Question: I currently have this interface whereby I am putting a MapView and a UIView on top of each other. The UIView is where I put my chart overlay (eg: Heart Rate).
This is fine when the device is in portrait mode. However, I would like to explore a different layout when in landscape mode whereby the UIView(HR Chart) and the MapView is side by side.
Is this doable in Interface Builder? Or only in code? (I would like to only use UIKit to better support lower OSes)
note : I tried in IB but can't seem to figure out how to get the Stack such that the MapView and UIView is on top of each other in Portrait mode.
<URL>
This is how it looks like now. But I would like to the Chart and the Map side by side in landscape mode.
<URL>
Edit for clarification on current layout in portrait mode and desired outcome in landscape mode.
How the layout looks like.

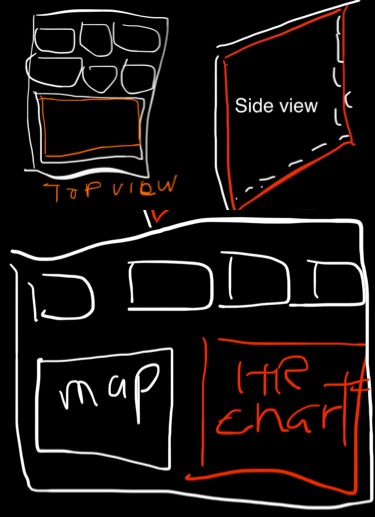
Answer: This can be done by using Trait Variations on stack views, changing the Axis between Vertical and Horizontal.
Consider this layout - I've given the labels background colors to help visualize:
<URL>
- - -
Select the 'RedPairStack' and, in the Attributes Inspector pane, click the '+' icon to the left of the Axis:
<URL>
From that popup, change 'Width' to 'Any' and change 'Height' to 'Compact' and click 'Add Variation':
<URL>
For the new 'hC' variation, select 'Horizontal':
<URL>
Do the same for the 'GreenPairStack' and the 'BluePairStack'.
Now, when the device is has a Regular Height, those three stack views will use a Vertical Axis... in Compact Height, they'll use a Horizontal Axis.
Here's the result:
<URL>
<URL>
Here is the source to the Storyboard so you can inspect everything: <URL>
---
-
To get side-by-side, we need a few changes:
<URL>
Looks very similar, but:
- 'UIView'-
I removed the Trait variations from the PairStacks, then constrained the HorizontalStack to all 4 sides of the "PairsContainerView"
The result looks good at first, but when rotating the labels get stretched out. So, we add a couple new Trait Variations.
First, set the Content Hugging Priority on all the labels to Required.
Next, for Compact Height ('hC') trait, we add a CenterY constraint to the HorizontalStack, and remove the Top and Bottom constraints.
Here's the new results:
<URL>
<URL>
and with colors removed:
<URL>
<URL>
Since you didn't provide an image of how you your layout to look, this may be close enough to get you on your way.
New Storyboard souce: <URL>
---
Start with the first example above...
Add a 'UIView' as a sibling of the Map View and assign its Custom Class to 'HeartRateView':
<URL>
Here's my quick 'HeartRateView' (red squiggly line):
'''
class HeartRateView: UIView {
let shapeLayer = CAShapeLayer()
override init(frame: CGRect) {
super.init(frame: frame)
commonInit()
}
required init?(coder: NSCoder) {
super.init(coder: coder)
commonInit()
}
func commonInit() -> Void {
layer.addSublayer(shapeLayer)
shapeLayer.strokeColor = UIColor.red.cgColor
shapeLayer.fillColor = UIColor.clear.cgColor
shapeLayer.lineWidth = 1.0
let pth = UIBezierPath()
let topY: CGFloat = 40.0
var pt: CGPoint = CGPoint(x: 0.0, y: topY)
pth.move(to: pt)
for _ in 1...30 {
pt.x += 2
pt.y = topY + CGFloat.random(in: 0...40)
pth.addLine(to: pt)
}
shapeLayer.path = pth.cgPath
}
}
'''
Add these constraints to HeartRateView:
- - - -
As you would expect, this will "overlay" the HeartRateView on the MapView.
Now, in Storyboard, switch the Orientation to Landscape and click the "Vary for Traits" button. From that popup, select 'Height'
Select the MapView in the Document Outline pane, and over in the Size Inspector pane, select the Trailing to Safe Area and Leading to Heart Rate View constraints:
<URL>
Tap Delete on your keyboard - it will delete those constraints for this Trait variation. Should look like this:
<URL>
and your view should look like this:
<URL>
Select the Heart Rate View and constrain its Trailing to the Safe Area (I'm using 4-pts padding on everything). Your view should now look like this (Heart Rate View has a clear background, so we can only see the selection handles):
<URL>
Now add a constraint from MapView Trailing to HeartRateView Leading (of 4 for the little padding):
<URL>
Because HeartRateView is still constrained Equal Width to MapView, they automatically fill out the width.
Last step, click Done Varying
Now we get this output:
<URL>
<URL>
Here's the third Storyboard source: <URL>